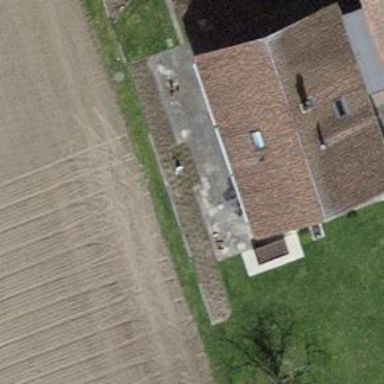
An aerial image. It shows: Detached building.